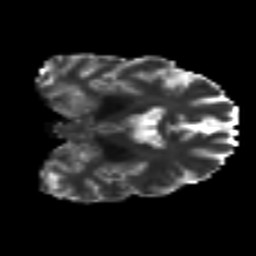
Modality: T2w
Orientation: coronal
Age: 41
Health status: ill
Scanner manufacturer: philips
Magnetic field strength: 3 T
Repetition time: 9 s
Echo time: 0.127 s